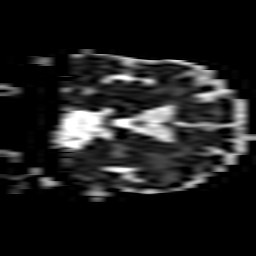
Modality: ADC
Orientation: coronal
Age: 65
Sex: female
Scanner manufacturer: philips
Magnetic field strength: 3 T
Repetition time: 4.666 s
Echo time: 0.07675 s